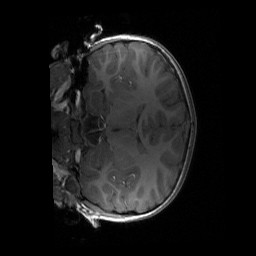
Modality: T1w
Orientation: coronal
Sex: female
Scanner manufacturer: siemens
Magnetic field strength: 3 T
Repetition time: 1.9 s
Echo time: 0.00243 s